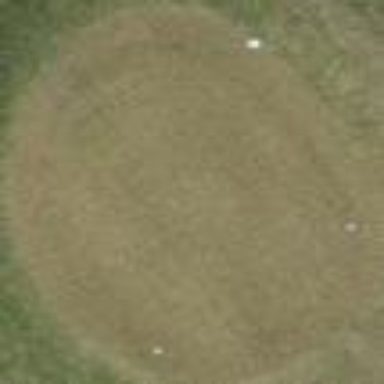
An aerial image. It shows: Grassy area designated as golf tee.